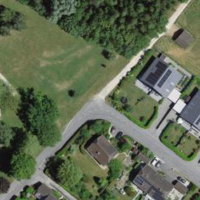
EUNIS habitat code: 24
Species observed at this site:
Prunus lusitanica